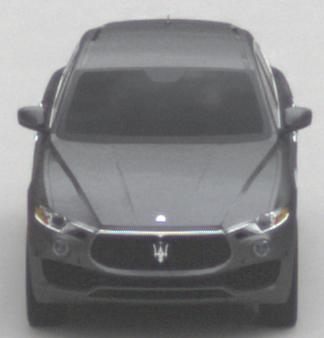
Make: Maserati
Model: Levante GT Hybrid
Detailed model: Levante
Model produced from: 2021/07
Model produced until: 2022/10
Doors: 4
Color: gray
Road condition: dry road
Daytime: morning or afternoon
Contrast: low contrast